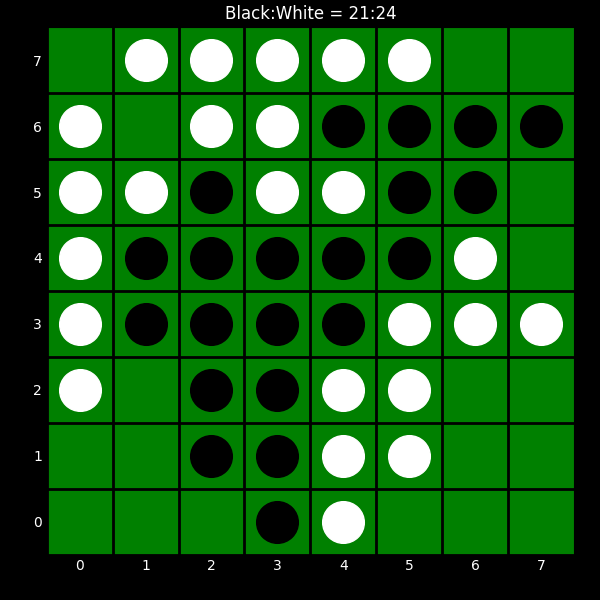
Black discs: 21
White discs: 24